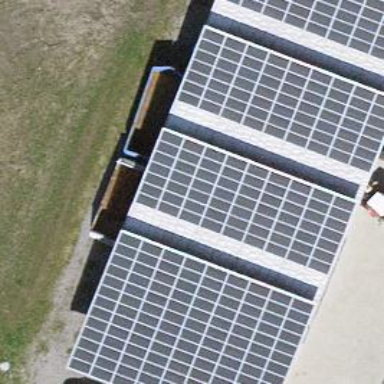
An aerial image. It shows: Solar photovoltaic panel generator.